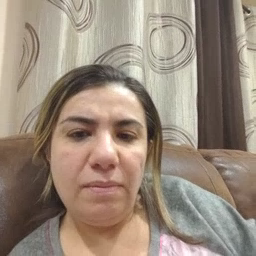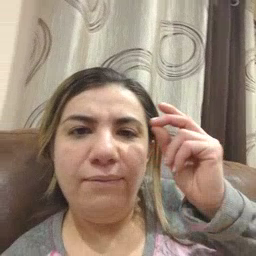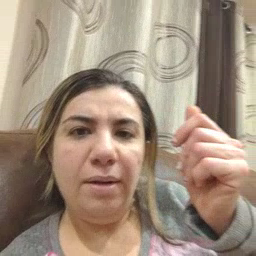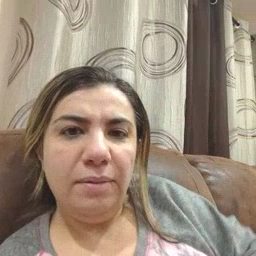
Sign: fast